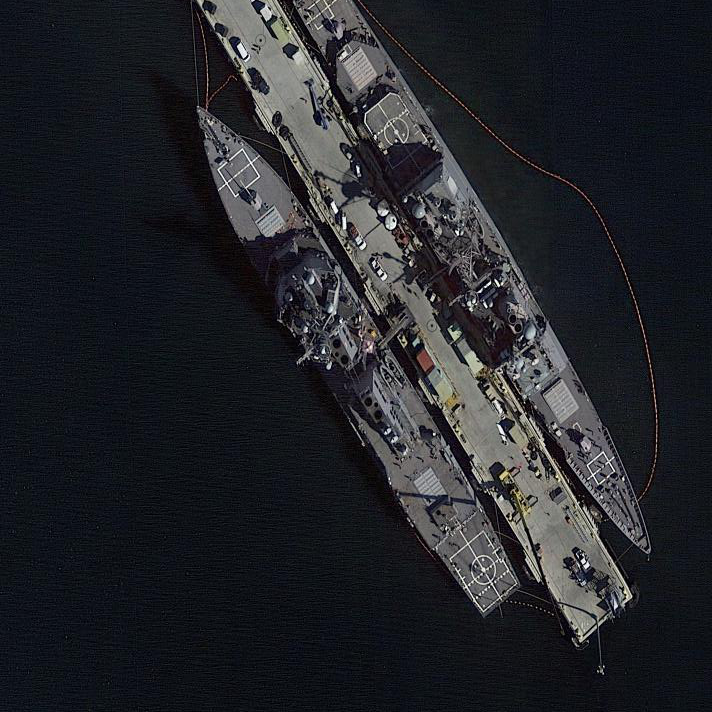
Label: destroyer